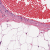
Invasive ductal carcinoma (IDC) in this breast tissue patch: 0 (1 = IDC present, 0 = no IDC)